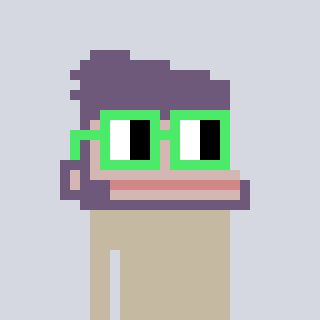
a pixel art character with square light green glasses, a ape-shaped head and a grayscale-colored body on a cool background